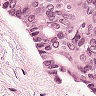
Metastatic tissue present: yes